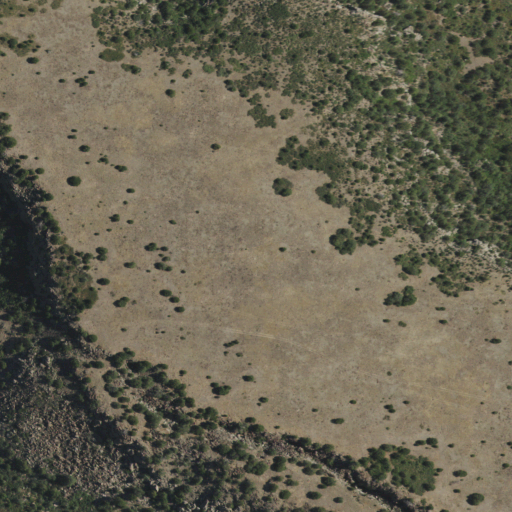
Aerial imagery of mountain in New Mexico named Negro Mesa containing shrub, evergreen forest, and grassland